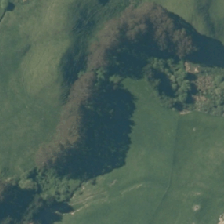
Land cover: deciduous_hardwood